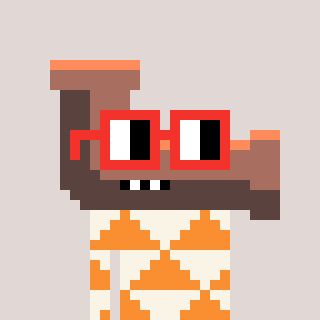
a pixel art character with square red glasses, a pipe-shaped head and a orange-colored body on a warm background